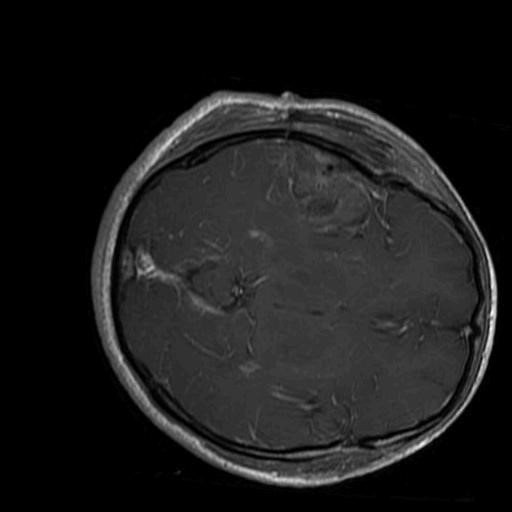
Label: brain_glioma